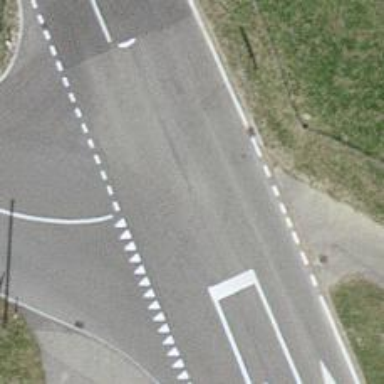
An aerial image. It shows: Secondary road with asphalt surface.